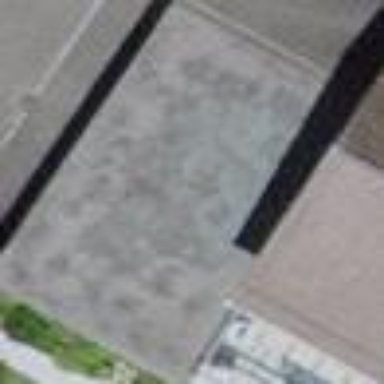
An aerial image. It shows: Flat roofed garages.